Interaction volume radius: 5 \u00c5
Interaction volume height: 30 \u00c5
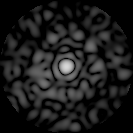
Disorder parameter: 0.8511